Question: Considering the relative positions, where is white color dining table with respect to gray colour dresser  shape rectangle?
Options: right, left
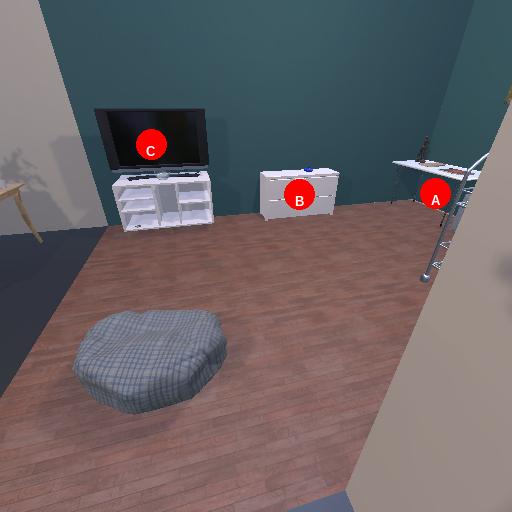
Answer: right